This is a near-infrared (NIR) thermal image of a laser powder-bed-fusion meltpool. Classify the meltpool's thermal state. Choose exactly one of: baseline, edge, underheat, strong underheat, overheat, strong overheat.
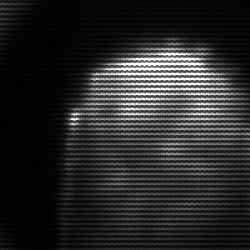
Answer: edge